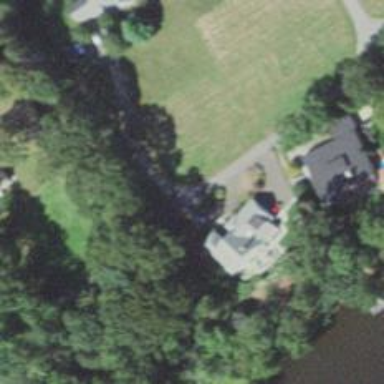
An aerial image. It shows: Residential driveway designated as service road.